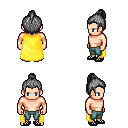
a pixel art fantasy rpg character, male body template, human, light skin, yellow cape, teal pants, gray short topknot hairstyle, ghillies, four views (front, back, left, right), 2x2 character sprite sheet, small pixel art, hard edges, no anti-aliasing